Aerial crown-view tile of a tropical tree (Barro Colorado Island, Panama), acquired 20250217:
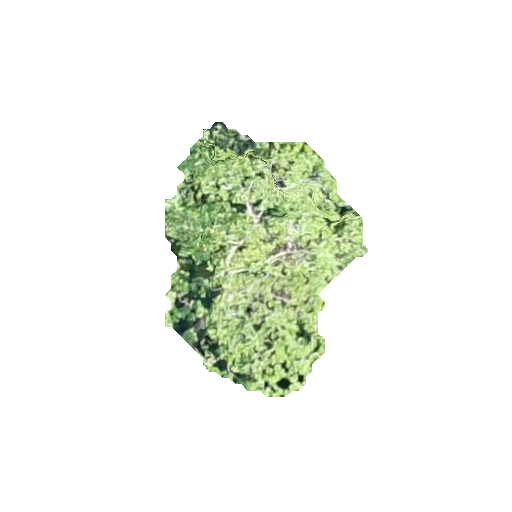
Species: Protium stevensonii
GBIF accepted scientific name: Tetragastris panamensis
Crown area: 55.66 m²